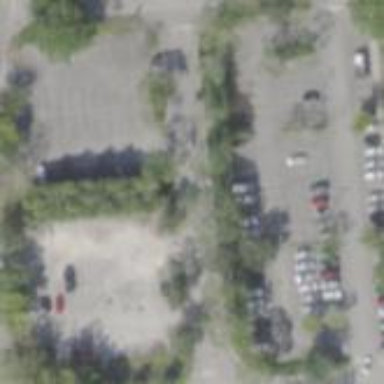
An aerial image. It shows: Parking area with surface.